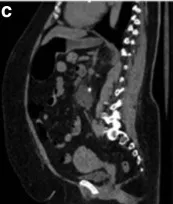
CT imaging performed in the emergency department. (c) Sagittal view demonstrating obstructing left-sided ureteral calculus.
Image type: radiology (ct)